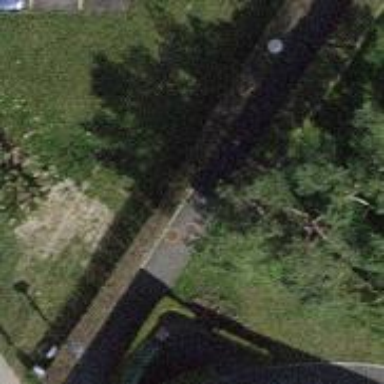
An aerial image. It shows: Hedge barrier.